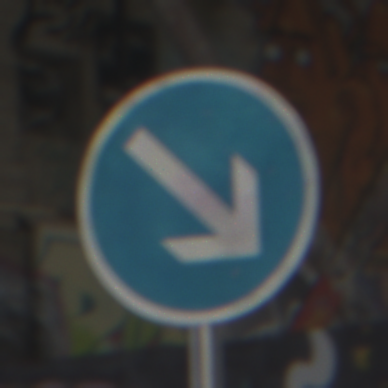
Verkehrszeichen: VorgeschriebeneVorbeifahrtRechts
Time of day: Midday
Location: Roofed (Special)
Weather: Overcast
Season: NotSpecified
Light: Natural